Question: I am trying to make my GUI creation somewhat easier and learn about it in the same time.
I dont want to buy or use a third party plugin.
I am trying to make a button script that i can use overall, i have so far made it to this:
'''
using UnityEngine;
using System.Collections;
[ExecuteInEditMode()]
public class SceneBTN : MonoBehaviour {
public GUIStyle myGui;
public int theHeight = 50;
public int theWidth = 200;
public float verticalPlacement = 50;
public string buttonText = "Button Text";
void OnGUI() {
Rect BTNtext = new Rect(Screen.width / 2 - (theWidth / 2), Screen.height - verticalPlacement, theWidth, theHeight);
GUI.Label(BTNtext, buttonText, myGui);
}
void OnMouseEnter() {
print("test");
}
}
'''
When i try to OnMouseEnter i am expecting to get a print of test in the console but nothing shows up.
I guess i am missing something very fundamental and since i have found great help on stackoverflow i turn to you guys once again (you're great by the way).
Here is a screenshot:

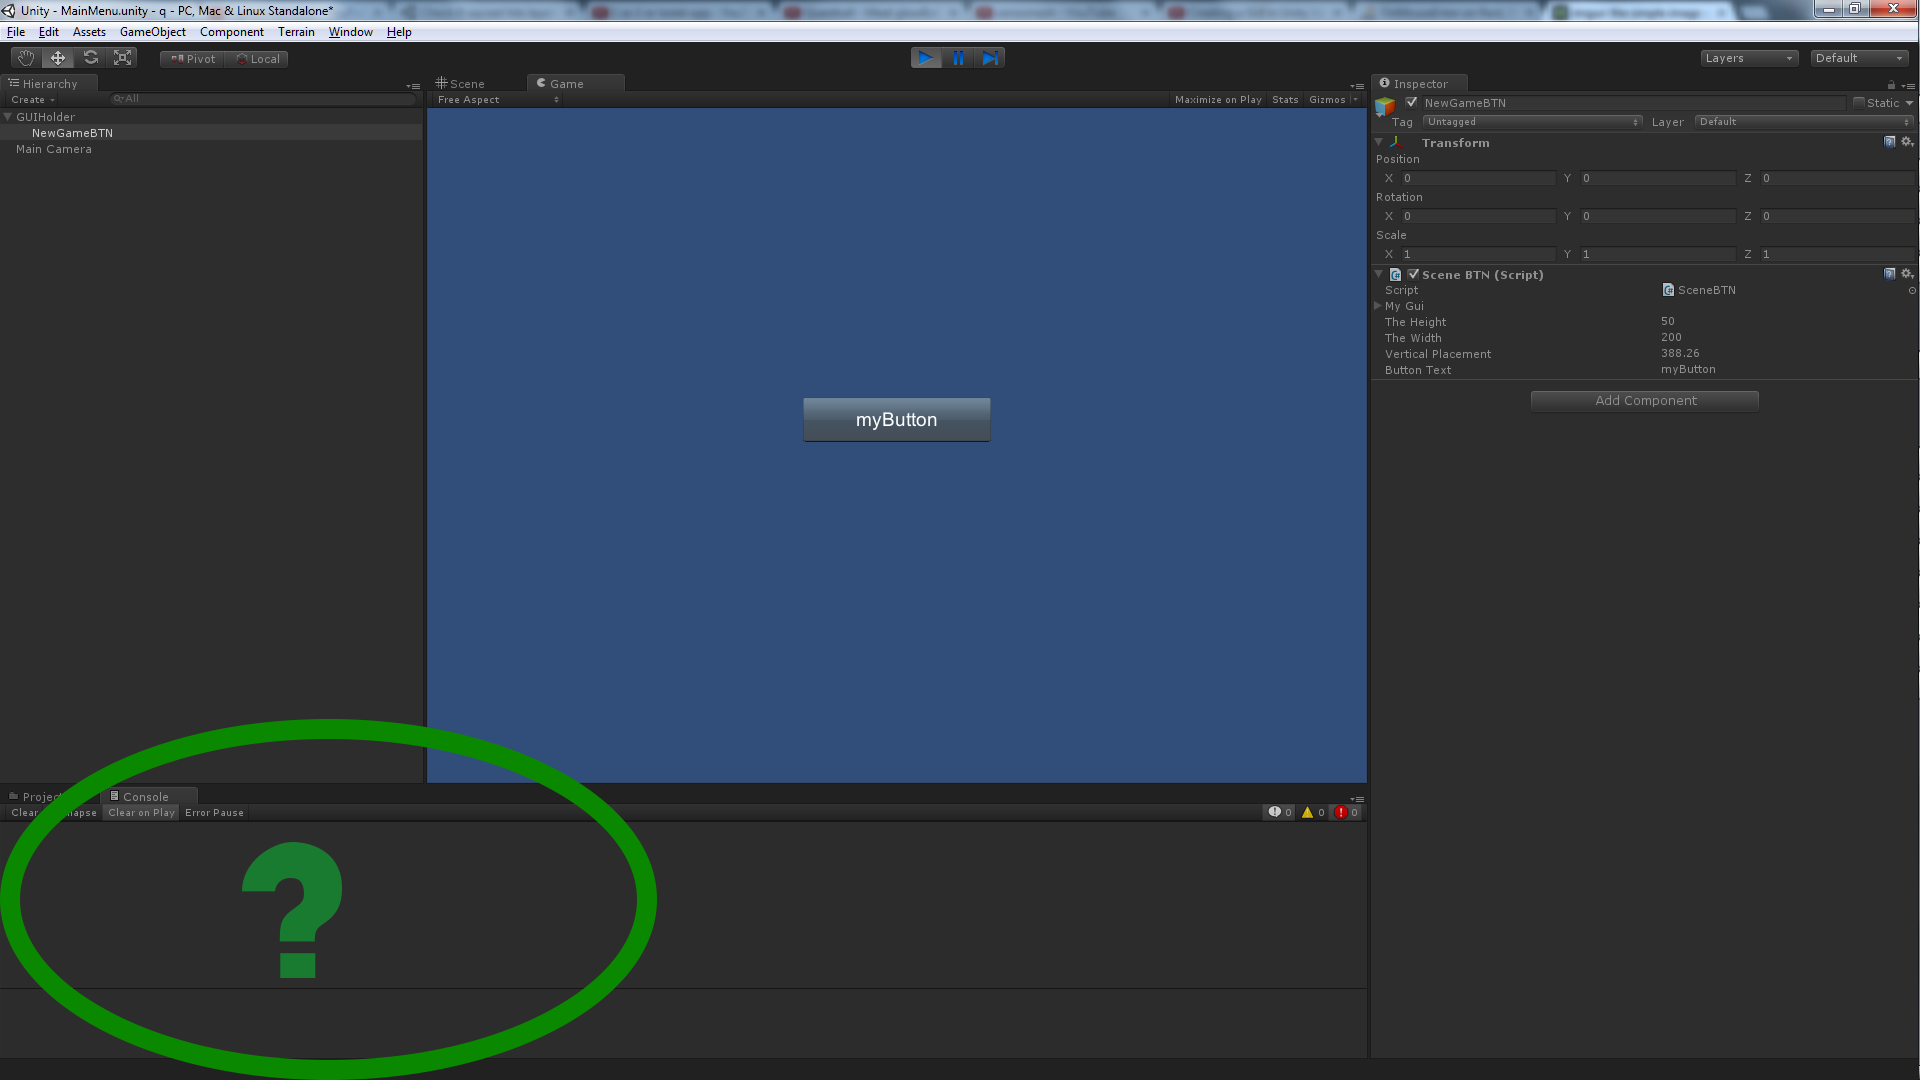
Answer: the easiest way to do this is in OnGUI method place following code
'''
GUI.Button (new Rect(0,0,10,10), new GUIContent("Button 1", "Button 1"));
string hover = GUI.tooltip;
if(hover=="Button 1"){
Debug.Log("Mouse is over button 1");
}
'''